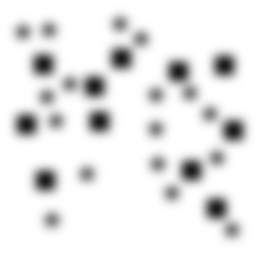
Squares: 11
Triangles: 0
Stars: 17
Total shapes: 28